Question: In my Dgrid I have a column that displays the code (in number format) for an event.
<URL>
I want to display the label not the number in the dgrid. So if 1 = Cat. In the database it shows as a 1 - but I want to display 'Cat' in dgrid. Can't find anything on how to do this.
Help or a lead in a direction would be helpful. Thanks!!
UPDATED: 6.16.15
Here is the code. I'm limited in what I can show.
These are some of the codes. 02 = XXXXX, 03 = XXXXX1, and so on and so on. Right now, the dgrid displays the numbers. It's kind of like a key. I need it to display what the number represents in the dgrid, not the number. So 02 should display 'Traffic Stop'. Not sure how to do a jsfiddle yet, and don't have a whole lot of extra time at the moment. I'm limited in what info I can give out, so I'd have to recreate a dummy version.
'''
<!DOCTYPE html>
<html>
<head>
<meta charset="utf-8">
<title>XXXXXXXX Events</title>
<link rel="stylesheet" href="/static/web_ui/dgrid/css/skins/slate.css">
<h1>XXXXXXXX Events</h1>
<form id="queryForm">
<label for="XXXXXField">XXXXX Type contains:</label>
<input id="XXXXXField" name="event_type">
<button type="submit">Filter</button>
<button type="reset">Reset</button>
</form>
<script src="/static/web_ui/dojo/dojo.js"
data-dojo-config="async: true"></script>
<script>
require([
'dojo/_base/declare',
'dojo/dom',
'dojo/on',
'dstore/Rest',
'dstore/Request',
'dgrid/extensions/ColumnResizer',
'dgrid/extensions/ColumnReorder',
'dgrid/CellSelection',
'dgrid/extensions/DijitRegistry',
// 'dstore/Memory',
// 'dstore/Trackable',
// 'dstore/Cache',
'dgrid/OnDemandGrid'
// 'dojo/domReady!'
], function (declare, dom, on, Rest, Request, ColumnResizer, ColumnReorder, CellSelection, DijitRegistry, OnDemandGrid) {
var store = new Rest({target:'/api/XXXXXXEvents/?format=json',
sortParam: 'ordering', ascendingPrefix:'', descendingPrefix:'-'
});
// var cacheStore = Cache.create(store, {
// cachedStore: new (Memory.createSubclass(Trackable)) ()
// });
var grid = window.grid = new (declare([OnDemandGrid, ColumnResizer, ColumnReorder, CellSelection, DijitRegistry])) ({
collection: store,
selectionMode: 'single',
sort: 'id',
// idProperty: 'id',
columns: [
{field: 'id', label:'ID', resizeable: false},
{field: 'XXXXX_type', label:'XXXXX Type', resizeable: false},
{field: 'XXXXX_at', label:'XXXXX Time', resizeable: false},
{field:'XXXXX', label:'XXXXX Count', resizeable: false},
{field:'XXXXX', label:'XXXXX', resizeable: false},
{field:'XXXXX_info', label:'XXXXX Info', resizeable: false},
{field:'hidden', label:'Hidden', resizeable: false},
{field:'XXXXX', label:'XXXXX', resizeable: false},
{field:'XXXXX', label:'XXXXX', resizeable: false}
]
}, 'grid');
grid.startup();
on(dom.byId('queryForm'), 'submit', function(event) {
event.preventDefault();
grid.set('collection', store.filter({
// Pass a RegExp to Memory's filter method
// Note: this code does not go out of its way to escape
// characters that have special meaning in RegExps
last: new RegExp("^\d+$")
}));
});
on(dom.byId('queryForm'), 'reset', function() {
// Reset the query when the form is reset
grid.set('collection', store);
});
});
</script>
</head>
<body class="slate">
<div id="grid"></div>
</body>
</html>
'''
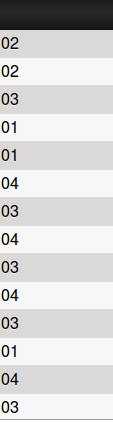
Answer: You need to use the column formatter function for rendering data.
check the <URL> over here.
Check the examples over <URL>
I have taken <URL> example and modified as per your needs.
'''
require([
'dgrid/Grid',
'dojo/domReady!'
], function(Grid) {
var data = [
{ id: 1, number: 7 },
{ id: 2, number: 8 },
{ id: 3, number: 9 }
];
function testFormatter(item){
//console.log(item,typeof(item));
var newItem;
if ( item == 7 )
newItem = 'Dog'
else if ( item == 8 )
newItem = 'Cat'
else if ( item == 9 )
newItem = 'Bird'
return newItem;
}
var columnsFormatter = [
{
label: "Number",
field: "number",
formatter: testFormatter
}
];
var grid = new Grid({
columns: columnsFormatter
}, "gridcontainer");;
grid.renderArray(data);
});
'''